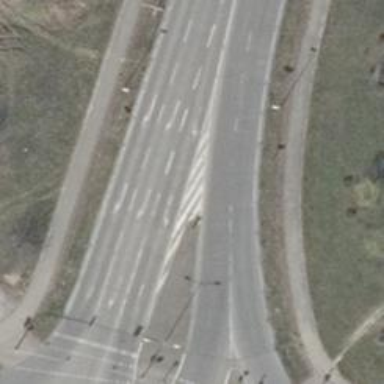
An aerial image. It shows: Tertiary road with lane markings and asphalt cycle track on the right side.